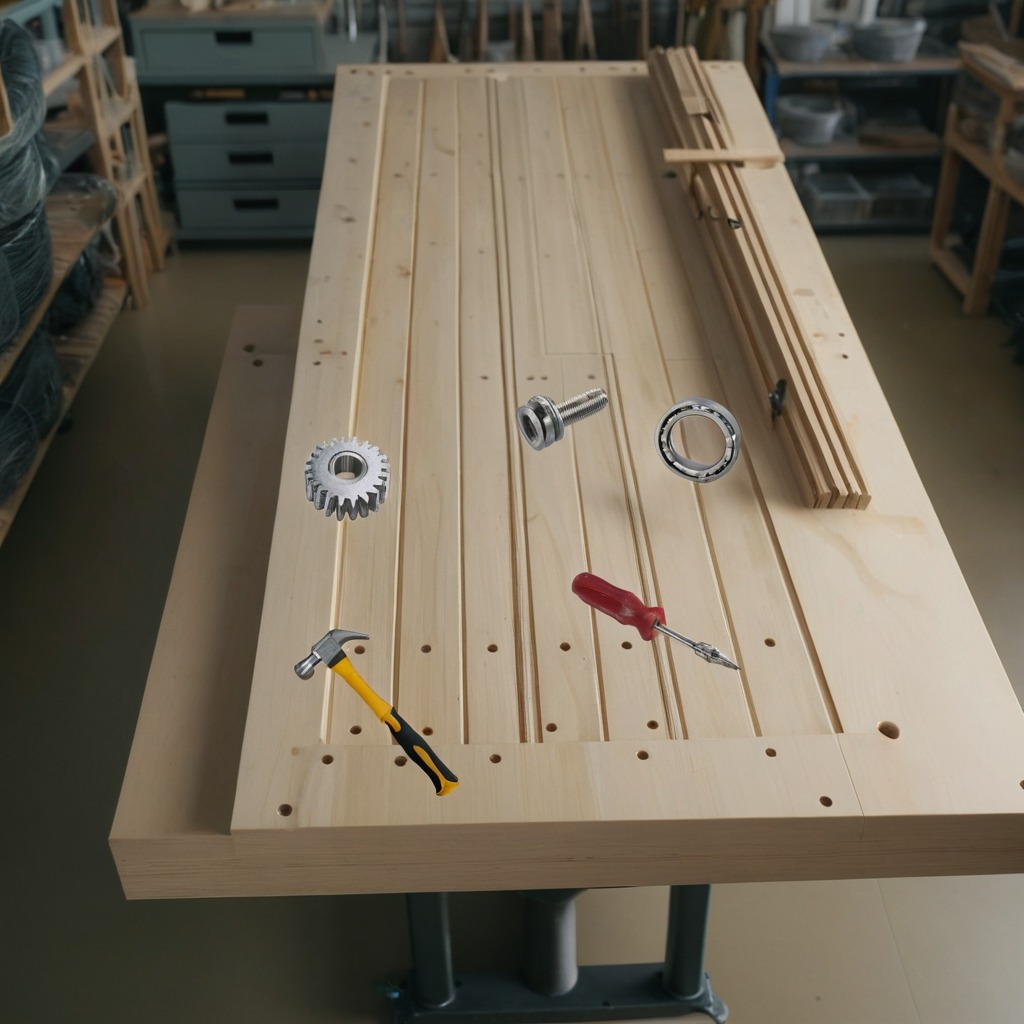
A ball bearing, a gear with teeth, a hammer, a screwdriver, and a screwdriver are lying on a workbench inside a coastal fishing gear workshop.